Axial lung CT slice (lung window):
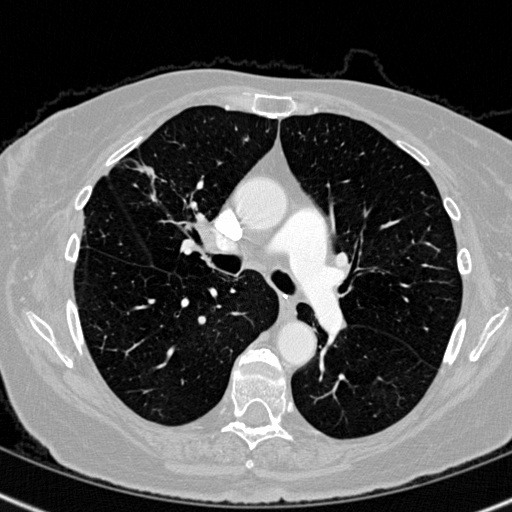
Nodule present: no